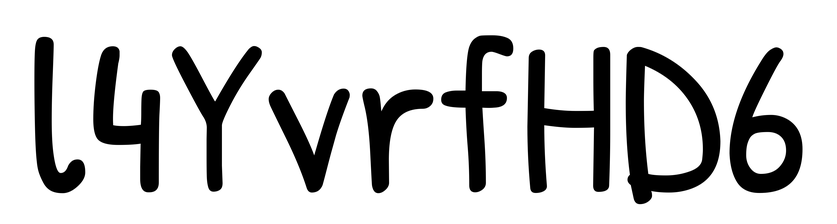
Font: PatrickHand-Regular